Question:
I'm trying to emulate the look of the above red text-decoration (beneath "Web") using <URL>.
Here it is again.
HTML:
'''
<div class="navbar navbar-inverse navbar-fixed-top">
<div class="container">
<div class="collapse navbar-collapse navHeaderCollapse">
<ul class="nav navbar-nav navbar-right">
<li class="active"><a href="#">Active</a></li>
</ul><!-- END: "collapse navbar-collapse navHeaderCollapse" -->
</div><!-- END: "container" -->
</div><!-- END: "container" -->
</div><!-- END: "navbar navbar-inverse navbar-fixed-top" -->
'''
CSS:
'''
.navbar-inverse .navbar-nav > .active > a,
.navbar-inverse .navbar-nav > .active > a:hover,
.navbar-inverse .navbar-nav > .active > a:focus {
color: #ffffff;
text-decoration: underline 3px;
border-bottom:4px solid #ebebeb
}
'''
The thickness of mine I think is optimal, and the color too, however, when you look at it, you can see that there is a really small gap between that white border and the navbar, and that the border is too long, and so I'm wondering
1. How to get rid of that gap, causing the border to "fuse" with the white background.
2. Decreasing the length of my border, which seems to correspond with the width of the highlighted box behind it.
Any suggestions? Thanks.
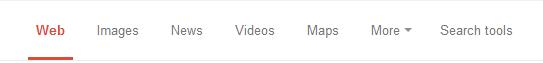
Answer: <URL> a way of doing it assuming you don't mind using the 'box-shadow' property.
Apply a set height to match the list items to the navbar.
'''
.navbar-inverse .navbar-nav > li { height: 52px; background: #080808; }
'''
And then add a box shadow with no blur and a negative spread to the anchors.
'''
.navbar-inverse .navbar-nav > .active > a {
-webkit-box-shadow: 0px 14px 0px -10px #dbdbdb;
-moz-box-shadow: 0px 14px 0px -10px #dbdbdb;
box-shadow: 0px 14px 0px -10px #dbdbdb;
}
'''
Regarding your other question, I've noticed in the past that the "gap" you're referring to seems to vary depending on the browser. The only way I've been able to eliminate it was with a negative margin, but maybe someone else has a better solution.